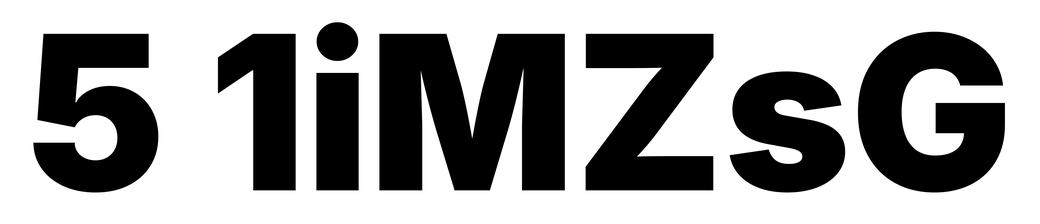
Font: Inter_Black